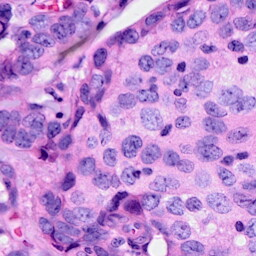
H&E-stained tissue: Breast